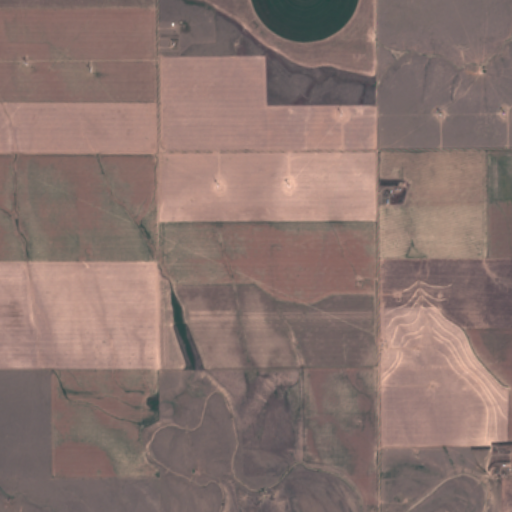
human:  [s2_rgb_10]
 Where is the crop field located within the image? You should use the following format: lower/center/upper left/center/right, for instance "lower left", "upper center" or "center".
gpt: The crop field is located in the upper right of the image.
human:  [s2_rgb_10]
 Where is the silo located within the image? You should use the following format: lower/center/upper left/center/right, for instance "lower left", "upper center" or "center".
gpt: The silo is located in the center right of the image.
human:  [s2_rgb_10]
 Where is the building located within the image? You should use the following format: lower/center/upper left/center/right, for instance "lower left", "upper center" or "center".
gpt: The building is located in the lower right of the image.
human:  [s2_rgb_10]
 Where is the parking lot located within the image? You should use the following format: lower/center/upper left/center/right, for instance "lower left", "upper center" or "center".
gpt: There is no parking lot in the image.